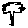
Label: tree